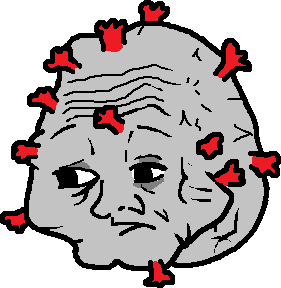
Label: 5_Yes_Honey